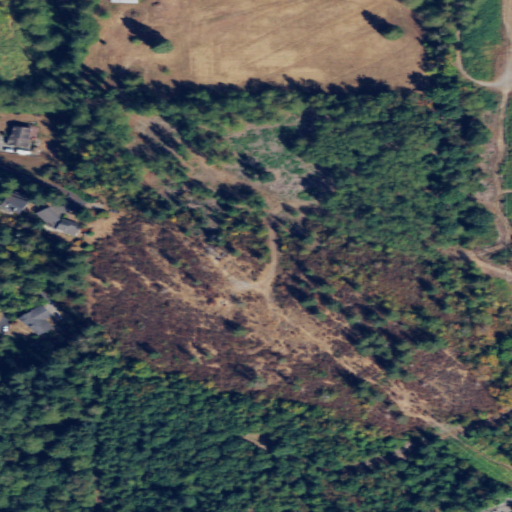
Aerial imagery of mountain in Washington named Dukes Hill containing deciduous forest, open development, evergreen forest, pasture, mixed forest, barren land, grassland, low intensity development, shrub, and medium intensity development